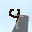
Label: 4